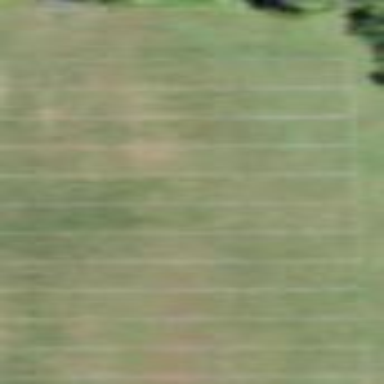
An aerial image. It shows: American football pitch.